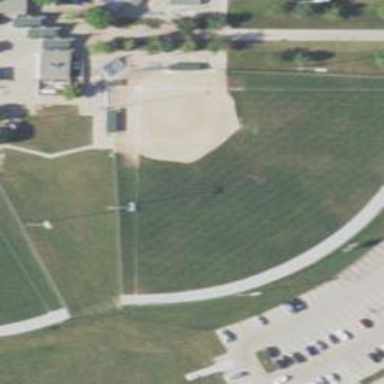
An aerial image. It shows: Softball pitch for leisure sports.